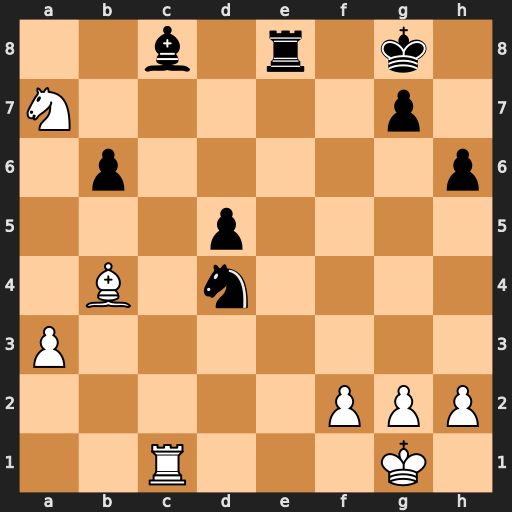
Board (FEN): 2b1r1k1/N5p1/1p5p/3p4/1B1n4/P7/5PPP/2R3K1
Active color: w
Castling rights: -
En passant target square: -
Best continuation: Rxc8